Question: What I am trying to accomplish is moving a UIImageView to the top edge of the iPhone's screen and then keep moving it up, but once the image passes the top edge, have it appear at the bottom of the screen, as it continues moving through.
also lett to right and right to left
it will be move through Accelerometer and also on UISwipeGesture
i used two same images but not working properly
if anyone have example ,please share
it is possible with one image?

If anyone know about this task let me know.
thanks.
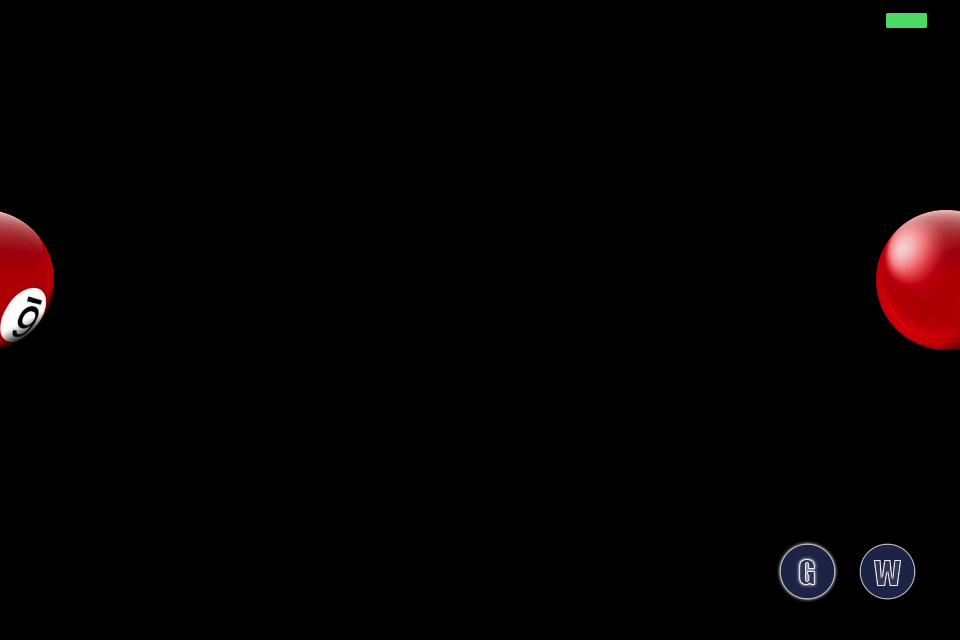
Answer: You have to use two same images
here i am using 1) _imageView 2) _imgViewTemp
'''
- (void)startUpdateAccelerometer:(UIImageView*)ImgView1 view:(UIView*)boundView
{
if ([self.mManager isAccelerometerAvailable] == YES) {
// self.mManager.accelerometerUpdateInterval = 1.0/10000.0;
[self.mManager startAccelerometerUpdatesToQueue:[NSOperationQueue mainQueue] withHandler:^(CMAccelerometerData *accelerometerData, NSError *error)
{
CGRect imgFrame = _imageView.frame;
if(isWindowActive){
imgFrame.origin.x -=accelerometerData.acceleration.y*8.0 ;
if(!CGRectContainsRect(self.view.bounds, imgFrame))
imgFrame.origin.x = _imageView.frame.origin.x;
imgFrame.origin.y -=accelerometerData.acceleration.x *8.0;
if(!CGRectContainsRect(self.view.bounds, imgFrame))
imgFrame.origin.y = _imageView.frame.origin.y;
_imageView.frame = imgFrame;
}
else{
imgFrame.origin.x -=accelerometerData.acceleration.y*8.0 ;
imgFrame.origin.y -=accelerometerData.acceleration.x *8.0;
if(CGRectContainsRect(boundView.frame, _imageView.frame)){
_imgViewTemp.hidden=YES;
}
_imageView.frame=imgFrame;
if ((_imageView.frame.origin.y>_bounderView.frame.size.height-_imageView.frame.size.height && _imageView.frame.origin.x>_bounderView.frame.size.width-_imageView.frame.size.width) ){
NSLog(@"-x hidden");
_imageView.frame=CGRectMake(_imageView.frame.origin.x, 0, _imageView.frame.size.width, _imageView.frame.size.height);
_imgViewTemp.frame=CGRectMake(_imgViewTemp.frame.origin.x, 0,_imageView.frame.size.width, _imageView.frame.size.height);
return ;
}
else if ((_imageView.frame.origin.y>_bounderView.frame.size.height-_imageView.frame.size.height && _imageView.frame.origin.x<0) ){
NSLog(@"-x hidden");
_imageView.frame=CGRectMake(_imageView.frame.origin.x, 0,_imageView.frame.size.width, _imageView.frame.size.height);
_imgViewTemp.frame=CGRectMake(_imgViewTemp.frame.origin.x, 0, _imageView.frame.size.width, _imageView.frame.size.height);
return ;
}
else if (_imageView.frame.origin.y<0 && _imageView.frame.origin.x>_bounderView.frame.size.width-_imageView.frame.size.width) {
_imageView.frame=CGRectMake(_imageView.frame.origin.x, _bounderView.frame.size.height-_imageView.frame.size.height,_imageView.frame.size.width, _imageView.frame.size.height);
_imgViewTemp.frame=CGRectMake(_imgViewTemp.frame.origin.x,_bounderView.frame.size.height-_imageView.frame.size.height,_imageView.frame.size.width, _imageView.frame.size.height);
return ;
}else if (_imageView.frame.origin.y<0 && _imageView.frame.origin.x<0) {
_imageView.frame=CGRectMake(_imageView.frame.origin.x, _bounderView.frame.size.height-_imageView.frame.size.height, _imageView.frame.size.width, _imageView.frame.size.height);
_imgViewTemp.frame=CGRectMake(_imgViewTemp.frame.origin.x,_bounderView.frame.size.height-_imageView.frame.size.height,_imageView.frame.size.width, _imageView.frame.size.height);
return ;
}
else if (imgFrame.origin.x<0) {
if (imgFrame.origin.x<-_imageView.frame.size.width) {
NSLog(@"less 70");
_imgViewTemp.hidden=YES;
_imageView.frame=_imgViewTemp.frame;
}else{
_imgViewTemp.hidden=NO;
_imgViewTemp.frame=CGRectMake(_bounderView.frame.size.width+imgFrame.origin.x, imgFrame.origin.y, _imageView.frame.size.width, _imageView.frame.size.height);
}
}
else if (imgFrame.origin.x>_bounderView.frame.size.width-_imageView.frame.size.width){
if (imgFrame.origin.x>_bounderView.frame.size.width) {
_imgViewTemp.hidden=YES;
_imageView.frame=_imgViewTemp.frame;
}else{
_imgViewTemp.hidden=NO;
_imgViewTemp.frame=CGRectMake(-(_bounderView.frame.size.width-imgFrame.origin.x), imgFrame.origin.y, _imageView.frame.size.width, _imageView.frame.size.height);
}
}
else if (imgFrame.origin.y<0){
if (imgFrame.origin.y<-_imageView.frame.size.height) {
_imgViewTemp.hidden=YES;
_imageView.frame=_imgViewTemp.frame;
}else{
_imgViewTemp.hidden=NO;
_imgViewTemp.frame=CGRectMake(imgFrame.origin.x,_bounderView.frame.size.height+imgFrame.origin.y, _imageView.frame.size.width, _imageView.frame.size.height);
}
}
else if (imgFrame.origin.y>_bounderView.frame.size.height-imgFrame.size.height){
if (imgFrame.origin.y>_bounderView.frame.size.height) {
_imgViewTemp.hidden=YES;
_imageView.frame=_imgViewTemp.frame;
}else{
_imgViewTemp.hidden=NO;
_imgViewTemp.frame=CGRectMake(imgFrame.origin.x,-(_bounderView.frame.size.height-imgFrame.origin.y), _imageView.frame.size.width, _imageView.frame.size.height);
}
}
}
}];
}
}
'''
'''
NSTimer *timer = [NSTimer scheduledTimerWithTimeInterval:0.004 target:self selector:@selector(timerFired:) userInfo:nil repeats:YES];
[[NSRunLoop mainRunLoop] addTimer:timer forMode:NSRunLoopCommonModes];
-(void)timerFired:(NSTimer *)timerData{
UIImageView *imgView=_imageView;//firstimage
NSInteger Xpos=imgView.frame.origin.x;
NSInteger Ypos=imgView.frame.origin.y;
if (movingPostion==Left) {
Xpos-=1;
}
if (movingPostion==Right) {
Xpos+=1;
}
if (movingPostion==Up) {
Ypos-=1;
}
if (movingPostion==Down) {
Ypos+=1;
}
imgView.frame = CGRectMake(Xpos, Ypos, _imageView.frame.size.width, _imageView.frame.size.height);
CGRect imgFrame = imgView.frame;
_imageView.frame=imgFrame;
if ((imgFrame.origin.y<0 && imgFrame.origin.x<0) || (imgFrame.origin.y<0 && imgFrame.origin.x>_bounderView.frame.size.width-_imageView.frame.size.width)) {
imgFrame.origin.y=_bounderView.frame.size.height+imgFrame.origin.y;
_imageView.frame=imgFrame;
return;
}else if((imgFrame.origin.y >_bounderView.frame.size.height && imgFrame.origin.x<0 ) || (imgFrame.origin.y>_bounderView.frame.size.height && imgFrame.origin.x>_bounderView.frame.size.width)){
imgFrame.origin.y=-(_bounderView.frame.size.height-imgFrame.origin.y);
_imageView.frame=imgFrame;
return;
}
else if (imgFrame.origin.x<0 ) {
if (imgFrame.origin.x<-_imageView.frame.size.width) {
_imgViewTemp.hidden=YES;
_imageView.frame=_imgViewTemp.frame;
}else{
_imgViewTemp.hidden=NO;
_imgViewTemp.frame=CGRectMake(_bounderView.frame.size.width+imgFrame.origin.x, imgFrame.origin.y, _imageView.frame.size.width, _imageView.frame.size.height);
}
}
else if (imgFrame.origin.x>_bounderView.frame.size.width-_imageView.frame.size.width){
if (imgFrame.origin.x>_bounderView.frame.size.width) {
_imgViewTemp.hidden=YES;
_imageView.frame=_imgViewTemp.frame;
}else{
_imgViewTemp.hidden=NO;
_imgViewTemp.frame=CGRectMake(-(_bounderView.frame.size.width-imgFrame.origin.x), imgFrame.origin.y, _imageView.frame.size.width, _imageView.frame.size.height);
}
}
else if (imgFrame.origin.y<0){
if (imgFrame.origin.y<-_imageView.frame.size.height) {
_imgViewTemp.hidden=YES;
_imageView.frame=_imgViewTemp.frame;
}else{
_imgViewTemp.hidden=NO;
_imgViewTemp.frame=CGRectMake(imgFrame.origin.x,_bounderView.frame.size.height+imgFrame.origin.y, _imageView.frame.size.width, _imageView.frame.size.height);
}
}
else if (imgFrame.origin.y>_bounderView.frame.size.height-imgFrame.size.height ){
if (imgFrame.origin.y>_bounderView.frame.size.height) {
_imgViewTemp.hidden=YES;
_imageView.frame=_imgViewTemp.frame;
}else{
_imgViewTemp.hidden=NO;
_imgViewTemp.frame=CGRectMake(imgFrame.origin.x,-(_bounderView.frame.size.height-imgFrame.origin.y), _imageView.frame.size.width, _imageView.frame.size.height);
}
}
'''